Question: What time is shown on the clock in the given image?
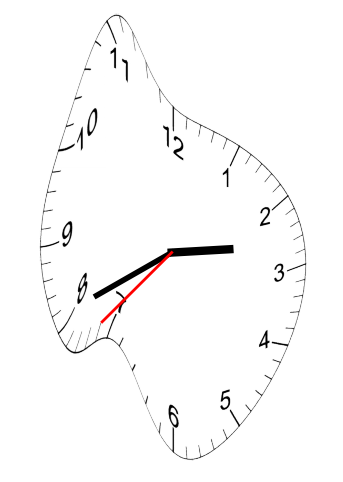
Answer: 02:40:37